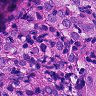
Metastatic tissue present: yes